Question: I'm using an XMLListCollection for a spark ComboBox, inspired by this link
<URL>
The XMLListCollection is defined here:
'''
public class ComboBox_Country extends ComboBox {
private var Country:XML=new XML(
<countries>
<country code="US" iso="840" label="United States" />
<country code="CA" iso="124" label="Canada" />
<country code="GB" iso="826" label="United Kingdom" />
....
<country code="ZM" iso="894" label="Zambia" />
<country code="ZW" iso="716" label="Zimbabwe" />
</countries>);
public function ComboBox_Country() {
dataProvider = new XMLListCollection(Country.children());
labelField = '@label';
}
'''
and called in mxml as:
'''
<mycomp:ComboBox_Country id="countryComboBox" width="100%"/>
'''
When the user makes a selection, I can get the index from: 'countryComboBox.selectedIndex'. But, I need the string for the country, and I'm not sure how to extract that from an XMLListCollection. When I look in the debugger I see:

Let's say the user selected index 2 (e.g. United Kingdom). What would I need to type into the debugger to return 'United Kingdom'? I've tried things like:
'''
countryComboBox.Country.getItemAt(2)
countryComboBox.Country.getItemAt(2).label
countryComboBox.Country[2]
countryComboBox.Country.label.getItemAt(2)
etc...
'''
to no avail.
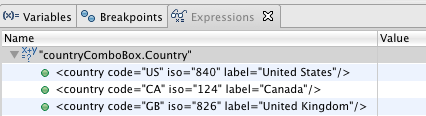
Answer: ComboBox have a property selectedItem which you probably should use. In this case selectedItem would be XML object. Read how you can get data from XML objects <URL>.
In your case you can get label using
'''
countryComboBox.selectedItem.@label
'''